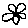
Label: flower